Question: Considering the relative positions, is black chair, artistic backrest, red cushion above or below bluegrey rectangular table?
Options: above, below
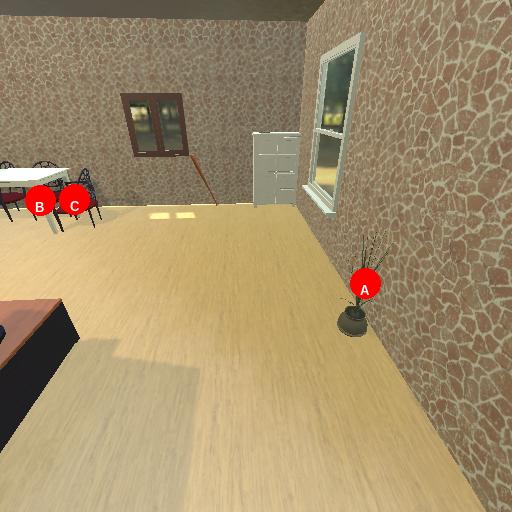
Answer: above